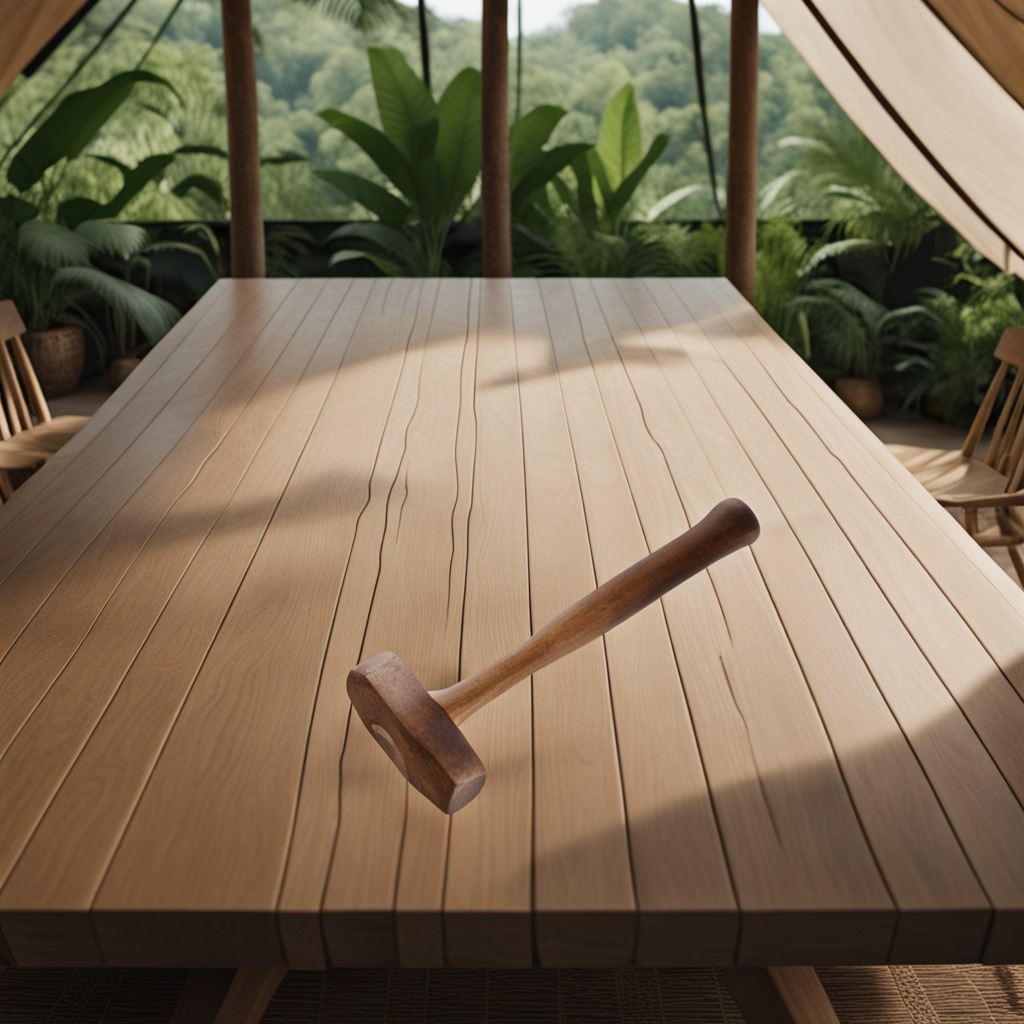
A hammer lies on a clean wooden table inside a jungle field workshop tent humid ambient light worn but